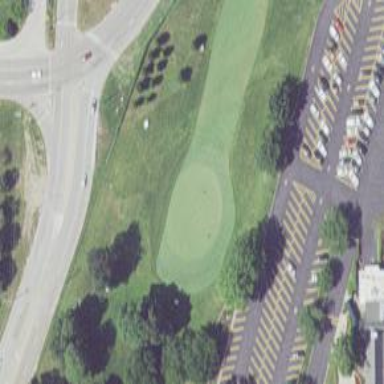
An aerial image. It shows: Golf hole.